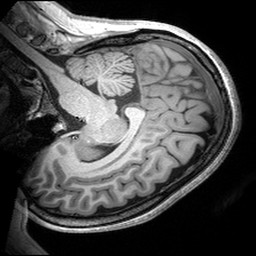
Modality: T1w
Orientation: sagittal
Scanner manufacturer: siemens
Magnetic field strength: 3 T
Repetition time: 2.53 s
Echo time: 0.00299 s